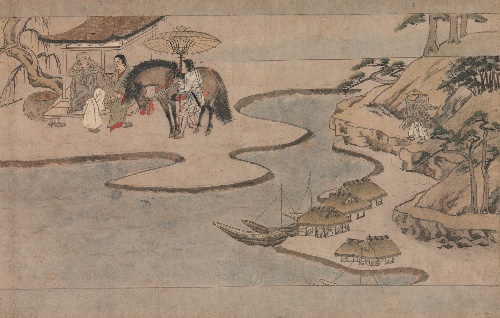
Title: 秋夜長物語絵巻|A Long Tale for an Autumn Night (Aki no yo nagamonogatari)
Artist: Unidentified artist
Date: ca. 1400
Object type: Handscroll
Classification: Paintings
Medium: One handscroll from a set of three; ink, color, and gold on paper
Culture: Japan
Period: Muromachi period (1392–1573)
Dimensions: Image: 12 1/4 in. × 32 ft. 7 1/4 in. (31.1 × 993.8 cm)
Overall with mounting: 12 5/8 in. × 34 ft. 6 7/8 in. (32.1 × 1053.8 cm)
Department: Asian Art
Credit line: Purchase, Funds from various donors, by exchange, Fletcher Fund and Dodge Fund, 2002
Accession year: 2002
Repository: Metropolitan Museum of Art, New York, NY
Tags: Women|Men|Horses|Boats